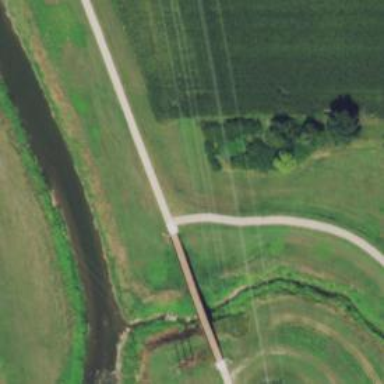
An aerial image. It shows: Bridge for cycleway.